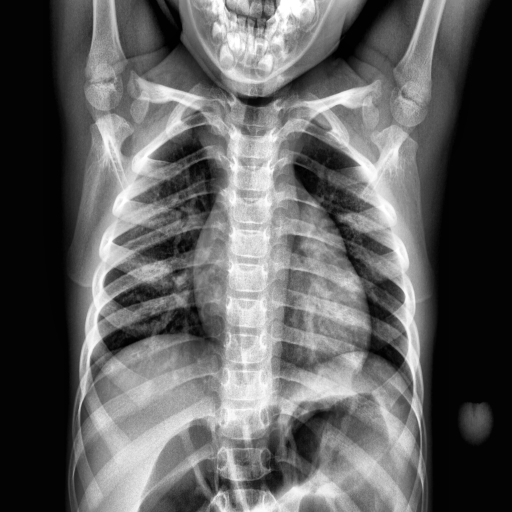
Finding: NORMAL